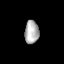
Tissue: lung
Cell type: Epithelial cells
Senescence score: 0.1887
Nuclear area (px): 326
Mean DAPI intensity: 174.702